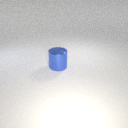
large blue metal cylinder